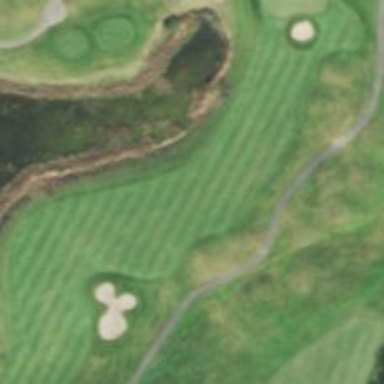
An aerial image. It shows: View of golf hole.